A scalogram of one vibration snapshot from a rotating bearing is shown, computed with a continuous wavelet transform. Determine the bearing's health state. Answer with exactly one of: normal, inner_race, outer_race, ball.
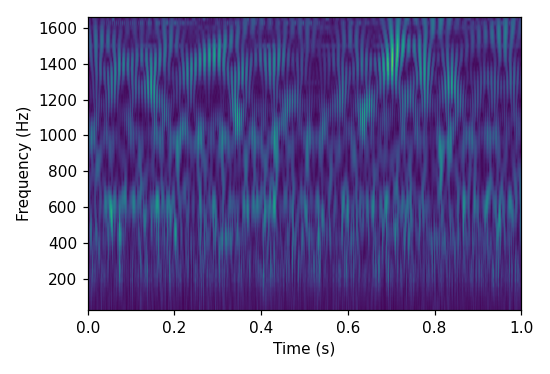
Answer: outer_race